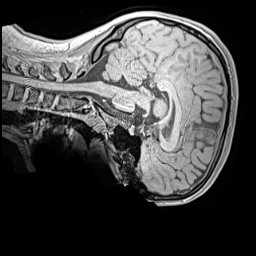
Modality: MP2RAGE
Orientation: sagittal
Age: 13
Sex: female
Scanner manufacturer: siemens
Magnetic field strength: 3 T
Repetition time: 4 s
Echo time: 0.00299 s